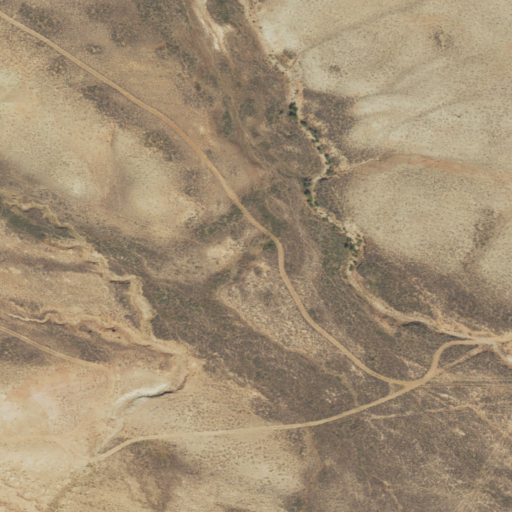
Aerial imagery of valley in Wyoming named Horse Trap Draw containing shrub and grassland